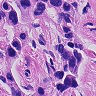
Metastatic tissue present: yes